Question:
My teacher just gave me an assignment in c++ and I am trying to get a string with scanf but it only get the last characters typed. Can anyone help me please? I am looking for the equivalent of console.readline() in c++.
edit : I must also be able to store the value through a pointer.
so the picture show the code currently runnign in the background and it should have stoped at No assurance maladie : and waited for an input but it skipped it.
getline(cin, ptrav->nam); works but it skip a line for some reason...
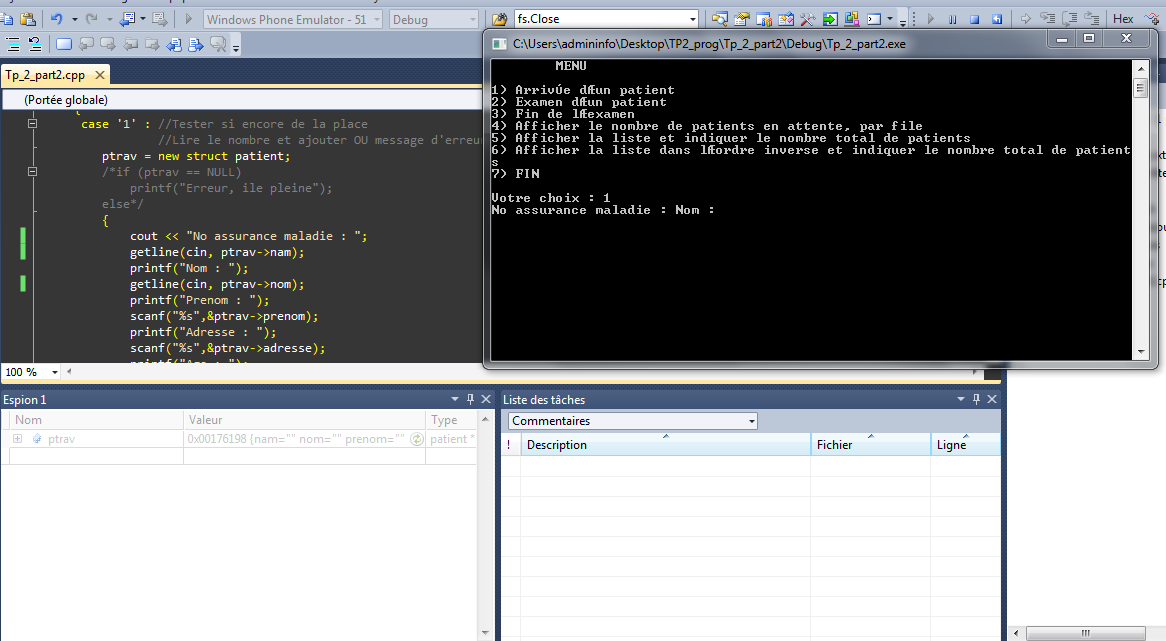
Answer: You are looking for 'std::getline()'. For example:
'''
#include <string>
std::string str;
std::getline(std::cin, str);
'''
I've little idea what you mean when you say .
Looking at your updated question, I can imagine what is happening. The code that reads the choice, i.e. the number 1, 2, etc. is not reading the newline. Then you call 'getline' which consumes the newline. And then you call 'getline' again which fetches the string.